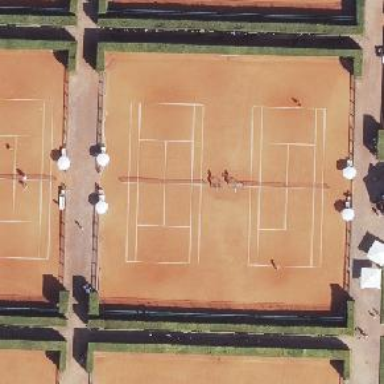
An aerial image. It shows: Tennis court on the leisure land pitch.